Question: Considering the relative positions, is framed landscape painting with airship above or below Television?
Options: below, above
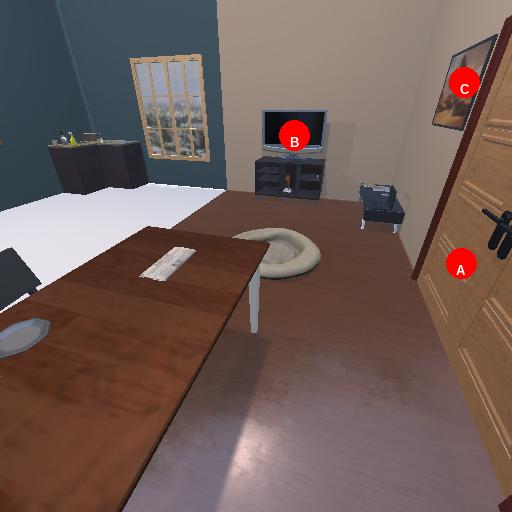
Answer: below